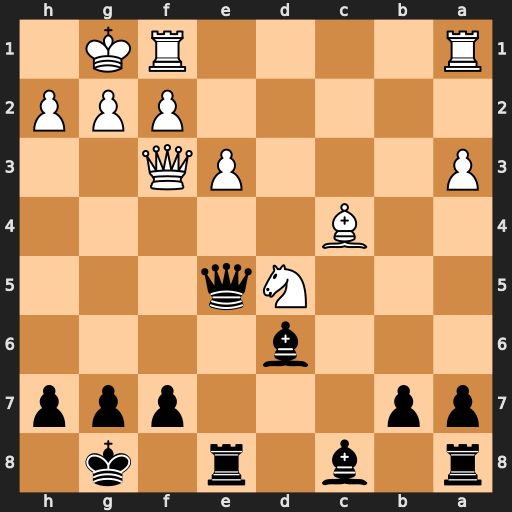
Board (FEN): r1b1r1k1/pp3ppp/3b4/3Nq3/2B5/P3PQ2/5PPP/R4RK1
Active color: b
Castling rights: -
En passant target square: -
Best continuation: Qxh2#